Question: I have a three-column layout for containers that works fine on Desktop and Tablet view but breaks incorrectly on Mobile view.
The layout on mobile should stack like this

The way it stacks now is: 1,4,7,2,5,8,3,6,9.
Is there a way to do this without introducing the masonry library?
I could do it in Javascript by adding a listener for resizing and reloading the containers in a different order but I believe it is not optimal.
The columns have currently the following code:
'''
<div data-component-hook-blog-function="blogColumn" data-sly-list.blog="${blogList}" class="l-grid__cell l-grid__cell--1/3 l-grid__cell--1/1@phone">
.l-grid__cell--1\/3 {
width: calc(3.<PHONE> * calc(10% - var(--rounding-compensation)) - var(--size-gutter-x));
-webkit-box-flex: 0;
-ms-flex: 0 0 auto;
flex: 0 0 auto;
}
.l-grid__cell {
-webkit-box-flex: 1;
-ms-flex: 1 0 auto;
flex: 1 0 auto;
margin-left: var(--size-gutter-x);
margin-bottom: var(--size-gutter-y);
-webkit-box-sizing: border-box;
box-sizing: border-box;
}
'''
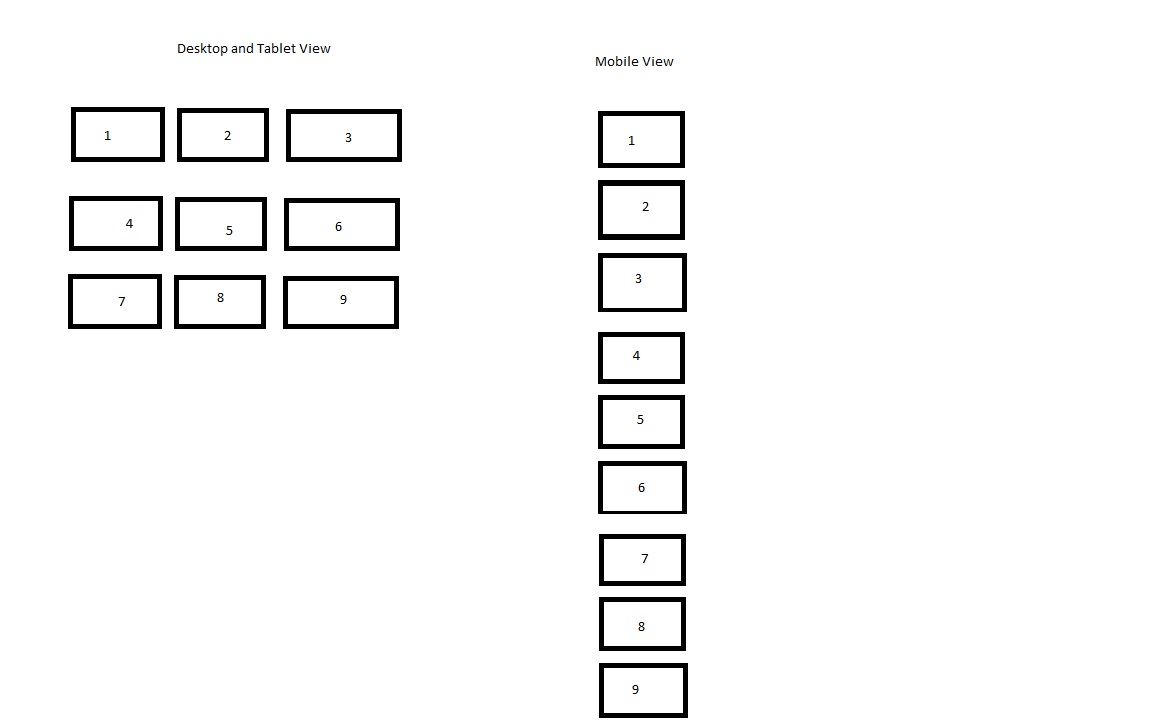
Answer: I was able to solve this question with some help from <URL> by creating a new div with only one column that is displayed only below the breakpoint defined in the CSS. When the view is not mobile, the existing three columns are displayed.
This solution requires duplicating code in html but still using css for turning on/off parts of the DOM.
'''
// controls which blog article column in shown in mobile view
@media screen and (max-width: 480px) {
.show-on-desktop {
display: none;
}
}
// controls which blog article columns are shown in desktop view
@media screen and (min-width: 481px) {
.hide-on-desktop {
display: none;
}
}
'''
'''
<div class="existingclassses show-on-desktop hide-on-mobile">
<div class="existingclassses">
<sly data-sly-call="${blogColumn @ blogList=model.blogItemsColumn1, iconTpl=iconTpl, breakpoints=model.breakpoints}"></sly>
<sly data-sly-call="${blogColumn @ blogList=model.blogItemsColumn2, iconTpl=iconTpl, breakpoints=model.breakpoints}"></sly>
<sly data-sly-call="${blogColumn @ blogList=model.blogItemsColumn3, iconTpl=iconTpl, breakpoints=model.breakpoints}"></sly>
</div>
</div>
<div class="existingclassses hide-on-desktop" data-mobile-view>
<div class="existingclassses">
<sly data-sly-call="${blogColumn @ blogList=model.allBlogItems, iconTpl=iconTpl, breakpoints=model.breakpoints}"></sly>
</div>
</div>
'''